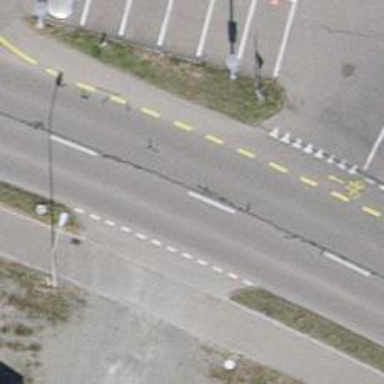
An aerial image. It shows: Primary road with asphalt surface.